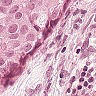
Metastatic tissue present: yes